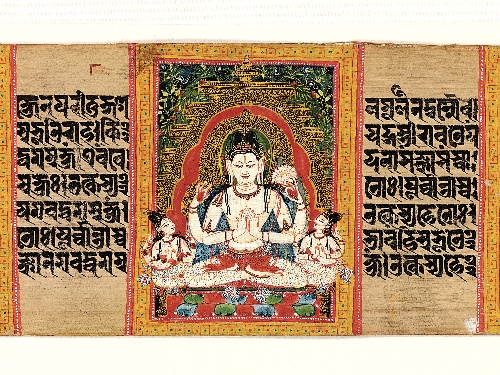
Date: early 12th century
Object type: Folio
Classification: Paintings
Medium: Opaque watercolor on palm leaf
Culture: India, West Bengal or Bangladesh
Period: Pala period
Dimensions: Page: 2 3/4 x 16 7/16 in. (7 x 41.8 cm)
Image: 2 1/2 x 1 15/16 in. (6.4 x 4.9 cm)
Department: Asian Art
Credit line: Purchase, Lila Acheson Wallace Gift, 2001
Accession year: 2001
Repository: Metropolitan Museum of Art, New York, NY
Tags: Bodhisattvas